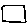
Label: square